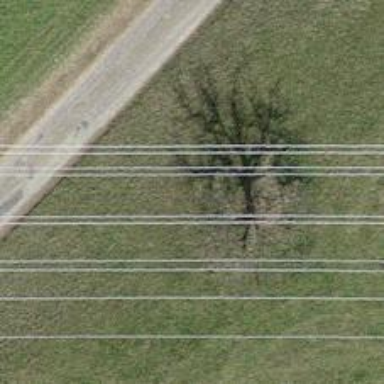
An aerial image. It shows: Deciduous tree with mixed leaves.